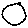
Label: circle